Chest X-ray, AP view. Patient: 53 years old, sex F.
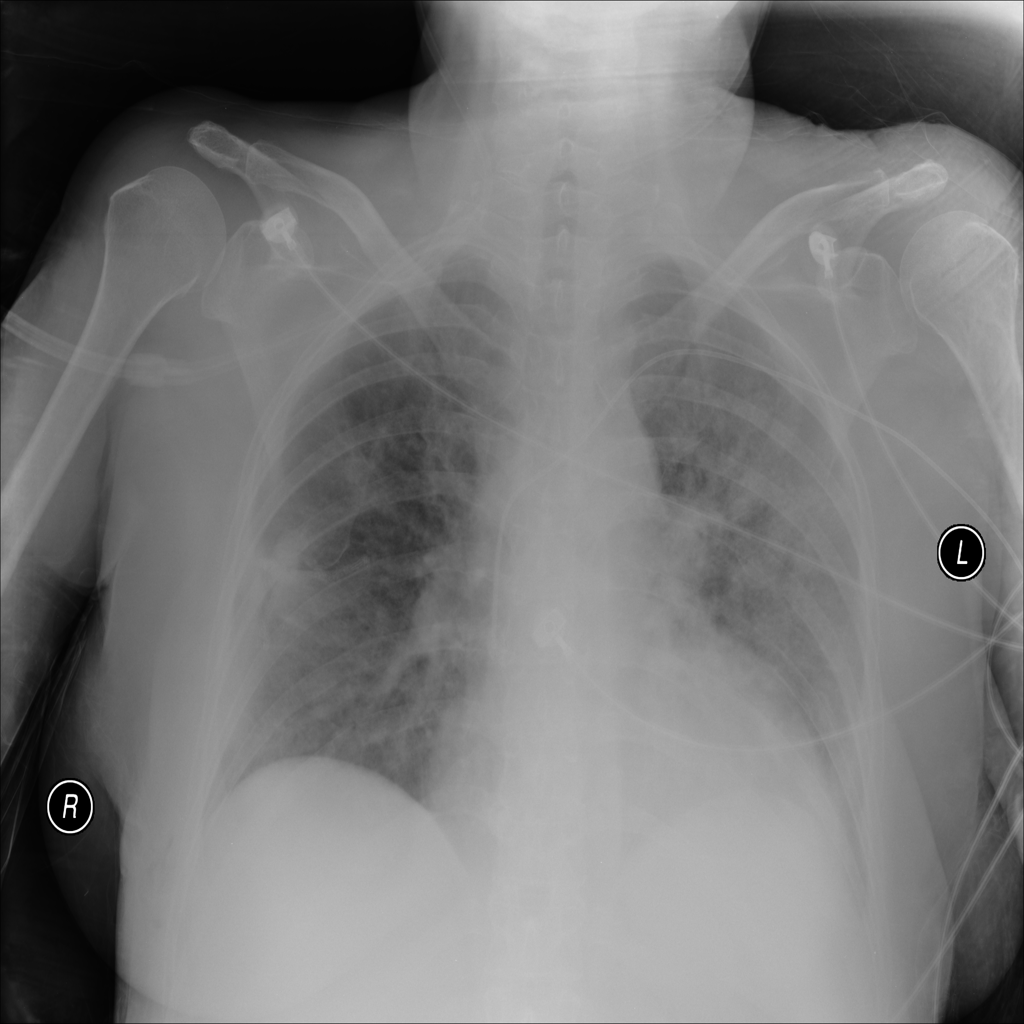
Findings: No Finding